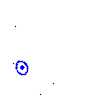
Particle: proton